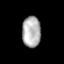
Tissue: prostate
Cell type: T cells
Senescence score: 0.3407
Nuclear area (px): 566
Mean DAPI intensity: 175.966